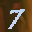
Label: 7